Field crop: tomato
Growth stage: 1
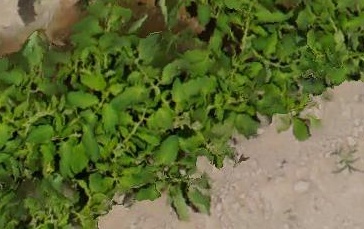
Species: tomato